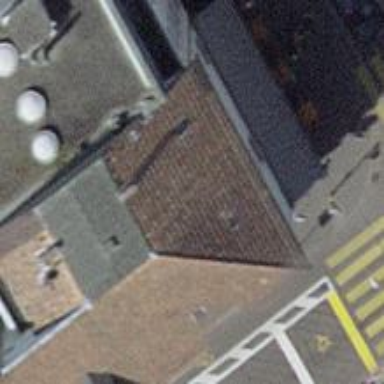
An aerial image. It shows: Café.